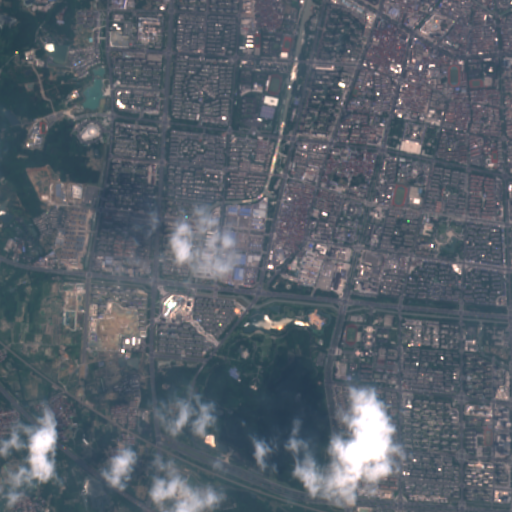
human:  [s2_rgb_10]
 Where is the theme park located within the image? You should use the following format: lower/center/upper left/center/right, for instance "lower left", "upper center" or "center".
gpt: The theme park is located in the center of the image.
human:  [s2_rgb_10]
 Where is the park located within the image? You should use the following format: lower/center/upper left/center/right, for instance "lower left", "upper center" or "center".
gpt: There is no park in the image.